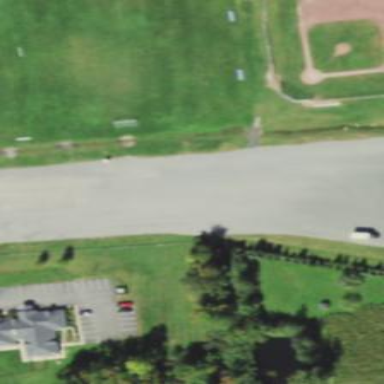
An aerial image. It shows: Parking area with unpaved surface.